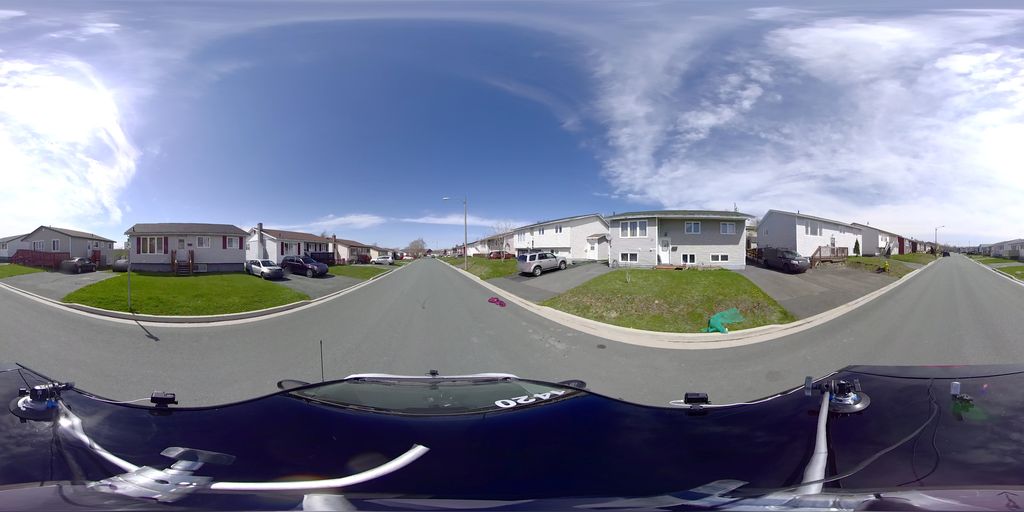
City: st_johns